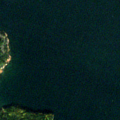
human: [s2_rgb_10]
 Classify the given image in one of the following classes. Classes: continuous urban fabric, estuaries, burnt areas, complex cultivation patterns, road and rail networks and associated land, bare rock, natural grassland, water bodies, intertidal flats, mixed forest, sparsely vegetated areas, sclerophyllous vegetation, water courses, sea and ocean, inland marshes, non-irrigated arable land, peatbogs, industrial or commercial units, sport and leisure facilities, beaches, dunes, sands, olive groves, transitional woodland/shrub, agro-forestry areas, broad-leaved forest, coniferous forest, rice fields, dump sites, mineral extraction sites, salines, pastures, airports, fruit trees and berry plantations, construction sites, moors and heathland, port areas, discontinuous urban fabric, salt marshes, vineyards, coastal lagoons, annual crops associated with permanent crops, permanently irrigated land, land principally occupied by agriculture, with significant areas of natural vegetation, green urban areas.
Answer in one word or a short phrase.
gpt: mixed forest, sea and ocean